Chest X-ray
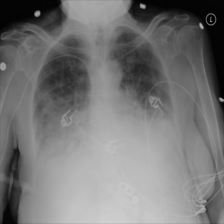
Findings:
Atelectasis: negative
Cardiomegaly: negative
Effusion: negative
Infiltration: positive
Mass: negative
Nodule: negative
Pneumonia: negative
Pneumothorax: negative
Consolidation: negative
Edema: negative
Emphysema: negative
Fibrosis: negative
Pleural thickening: negative
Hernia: negative